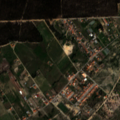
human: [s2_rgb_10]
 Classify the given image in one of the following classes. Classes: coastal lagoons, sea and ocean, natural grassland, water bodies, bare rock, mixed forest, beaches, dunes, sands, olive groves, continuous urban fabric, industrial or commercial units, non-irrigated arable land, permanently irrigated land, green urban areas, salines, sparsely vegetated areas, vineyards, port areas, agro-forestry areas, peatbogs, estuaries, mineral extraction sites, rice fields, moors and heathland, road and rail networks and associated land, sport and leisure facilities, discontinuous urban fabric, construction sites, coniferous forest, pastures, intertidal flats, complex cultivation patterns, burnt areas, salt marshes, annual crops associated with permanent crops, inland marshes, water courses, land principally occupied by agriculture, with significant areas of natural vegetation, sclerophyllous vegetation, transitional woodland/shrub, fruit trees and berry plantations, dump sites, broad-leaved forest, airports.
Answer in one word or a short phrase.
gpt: complex cultivation patterns, agro-forestry areas, broad-leaved forest